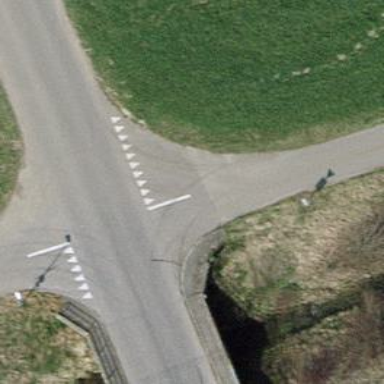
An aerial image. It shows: Road with "give way" sign.